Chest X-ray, PA view. Patient: 43 years old, sex F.
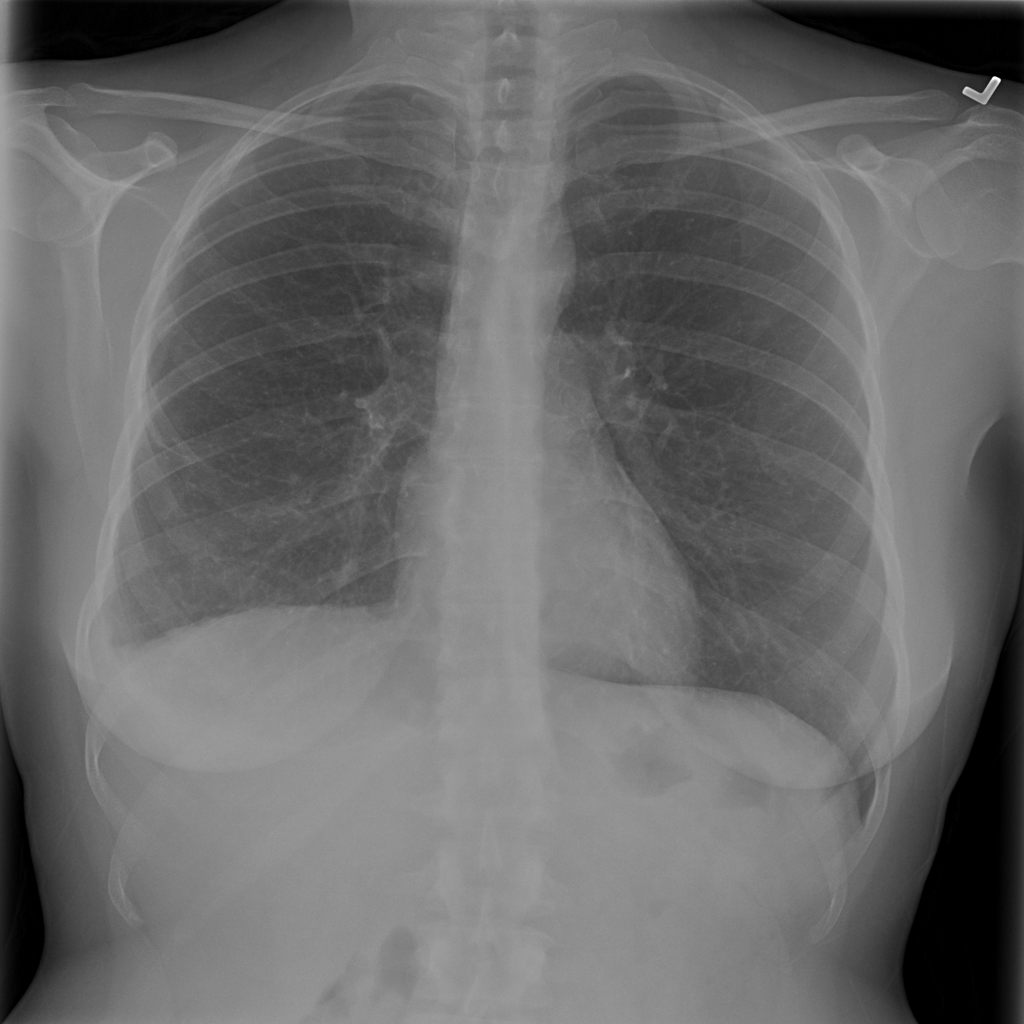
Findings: Effusion, Pleural_Thickening